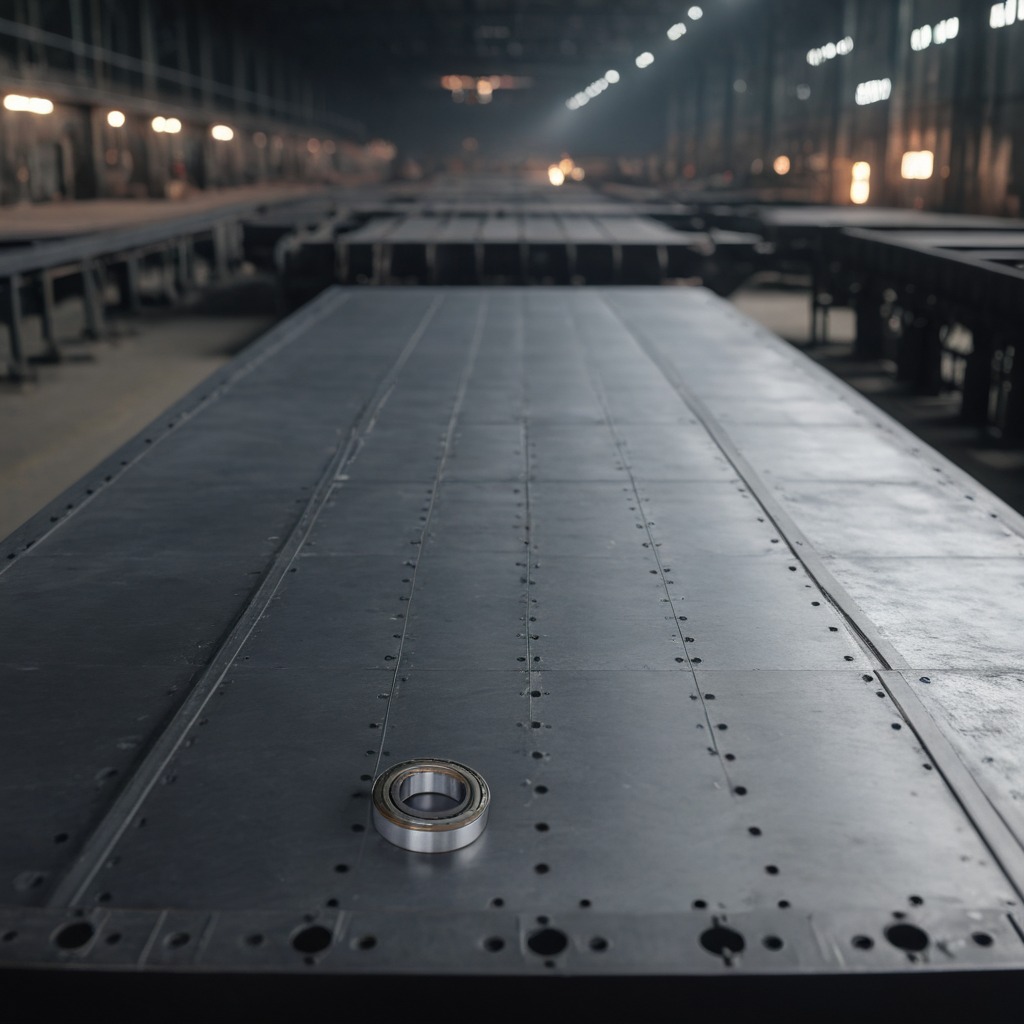
A metal ball bearing is lying on the cold steel table in a mining workshop.